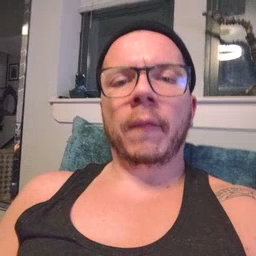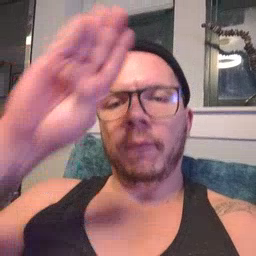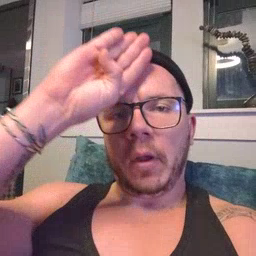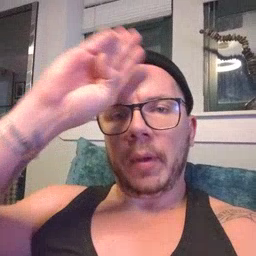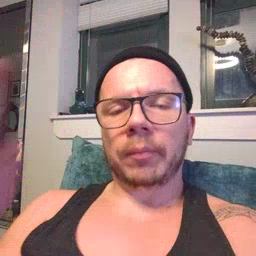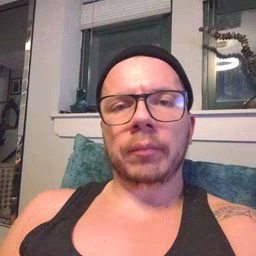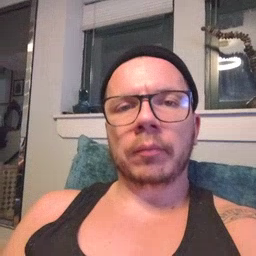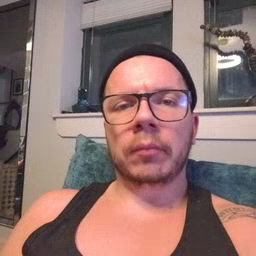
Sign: fireman